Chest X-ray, PA view. Patient: 47 years old, sex F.
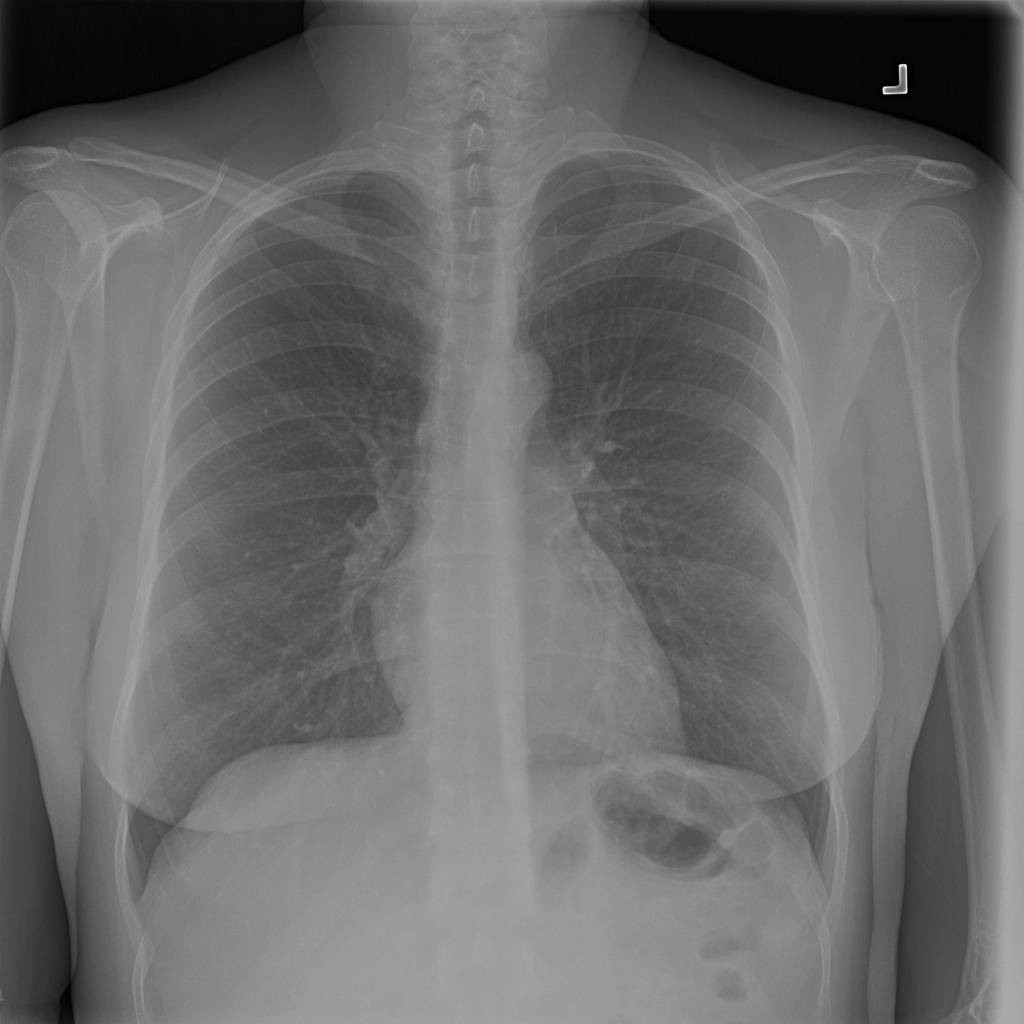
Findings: Atelectasis, Infiltration